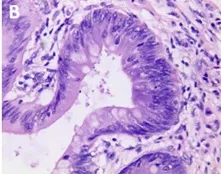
(B) Microscopic pathology (hematoxylin and eosin staining x200) showed that the inner wall of the capsule was lined with a single layer of pseudo-stratified mucus columnar epithelial cells, some showing mild nuclear atypia, but with no interstitial infiltration.
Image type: pathology (h&e)